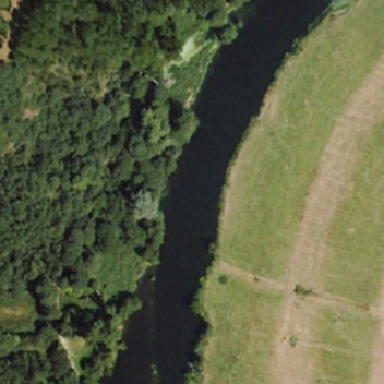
The long river is full of grass .